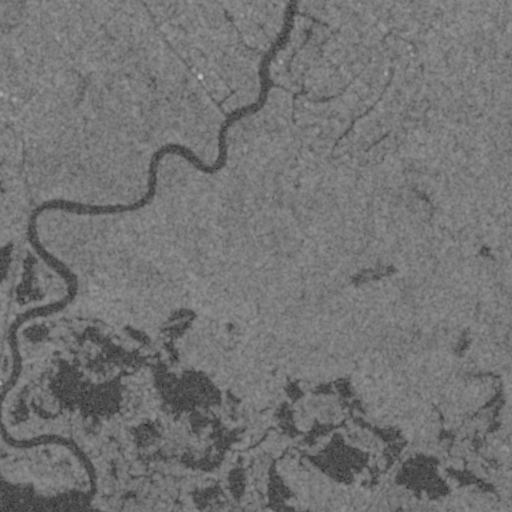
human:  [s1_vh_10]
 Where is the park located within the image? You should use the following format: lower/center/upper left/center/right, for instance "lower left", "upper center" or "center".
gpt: The park is located in the upper right of the image.
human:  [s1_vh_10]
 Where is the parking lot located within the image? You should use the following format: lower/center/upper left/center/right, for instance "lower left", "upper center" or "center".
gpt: The parking lot is located in the center right of the image.
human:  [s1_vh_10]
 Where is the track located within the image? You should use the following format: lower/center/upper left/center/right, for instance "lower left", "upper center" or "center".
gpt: There is no track in the image.

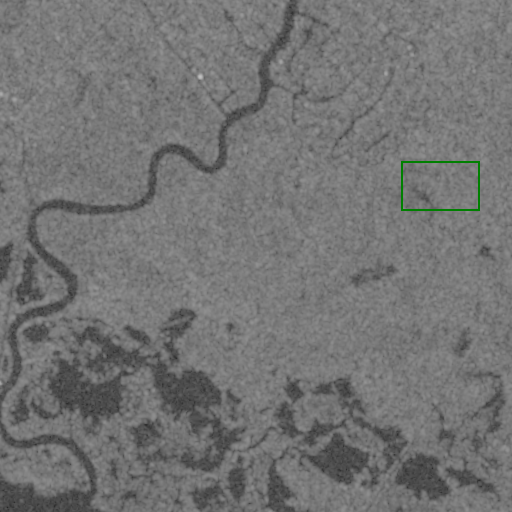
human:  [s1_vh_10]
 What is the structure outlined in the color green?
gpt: The structure outlined in green is a park.
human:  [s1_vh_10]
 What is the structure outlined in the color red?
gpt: There is no red outline.